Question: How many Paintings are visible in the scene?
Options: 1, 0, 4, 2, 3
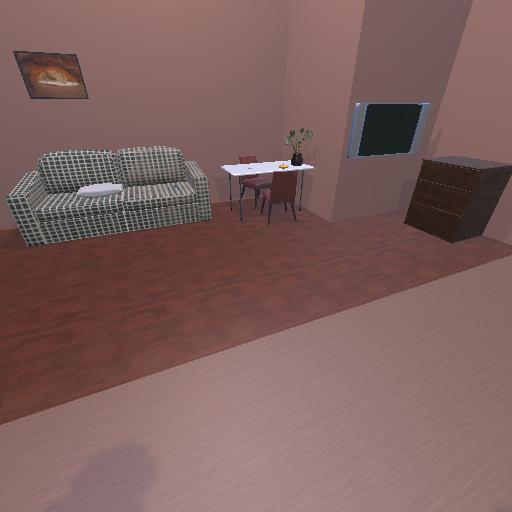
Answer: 1